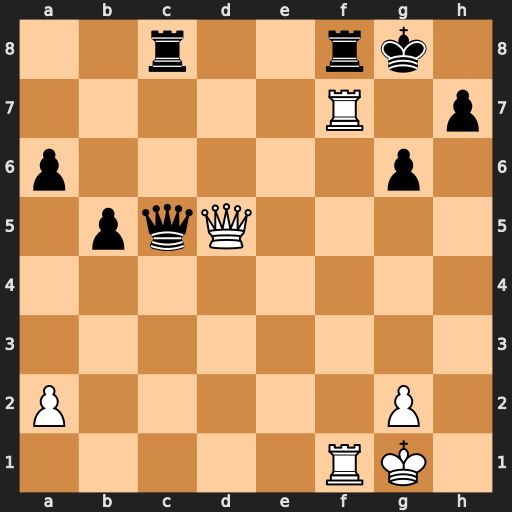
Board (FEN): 2r2rk1/5R1p/p5p1/1pqQ4/8/8/P5P1/5RK1
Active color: w
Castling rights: -
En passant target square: -
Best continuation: Qxc5 Rxc5 Rxf8+